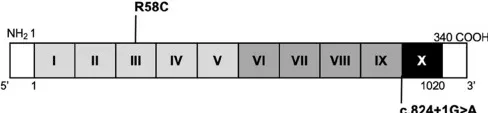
(C) Gene structure of NCF4 and protein domains of p40phox with patients' variants indicated. Bp, base pair; HD, healthy donor.
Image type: chart (chart)